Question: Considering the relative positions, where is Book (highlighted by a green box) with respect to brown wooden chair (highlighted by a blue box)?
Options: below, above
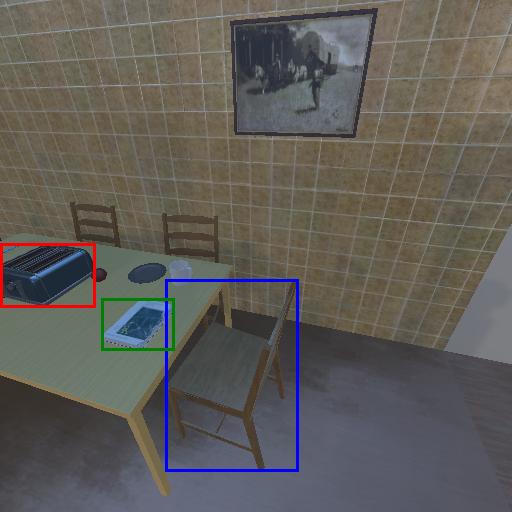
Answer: below